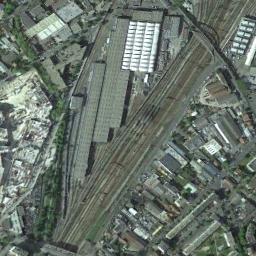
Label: railway_station